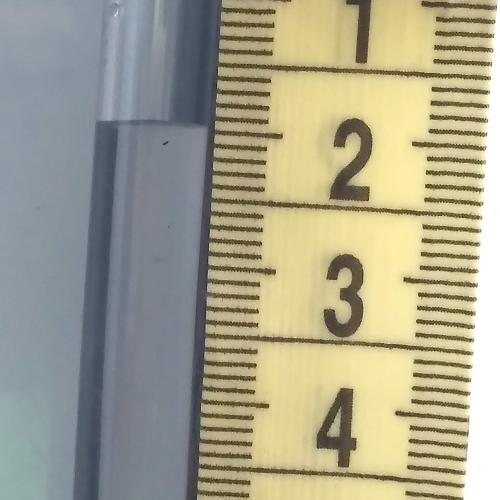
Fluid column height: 2.0 cm